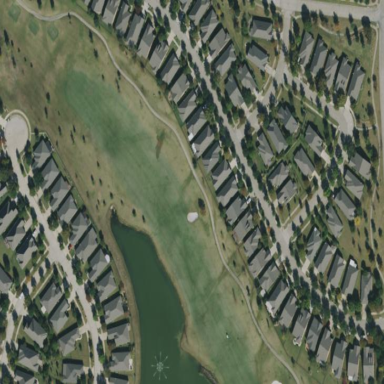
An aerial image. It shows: Golf rough area.